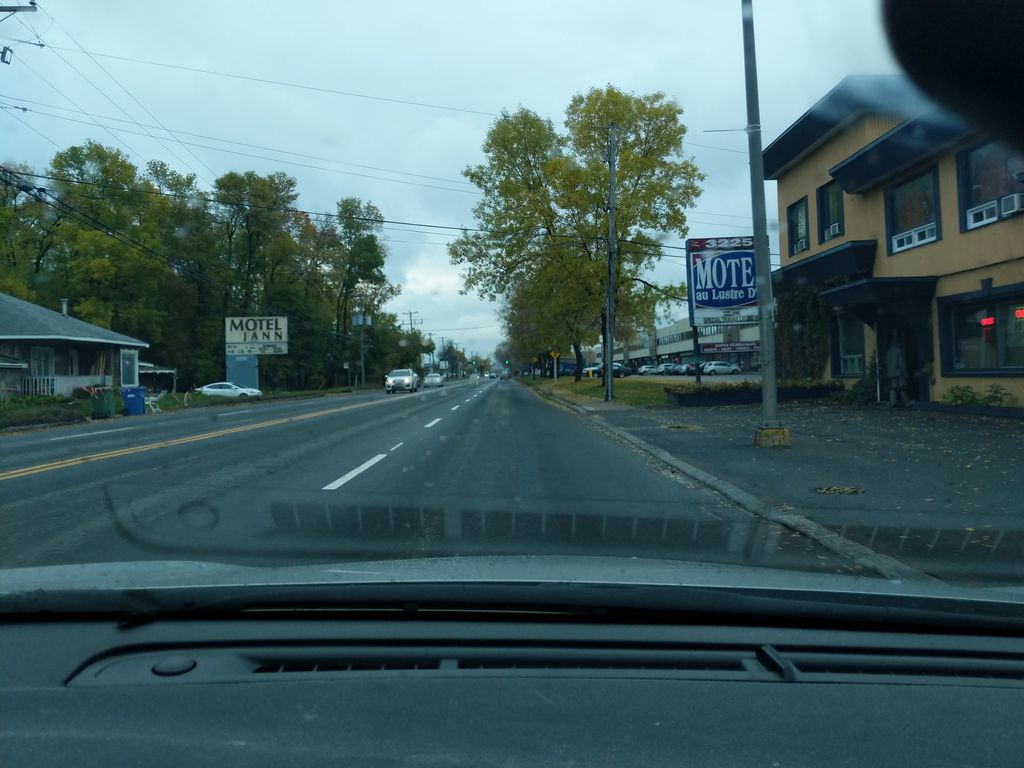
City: quebec_city